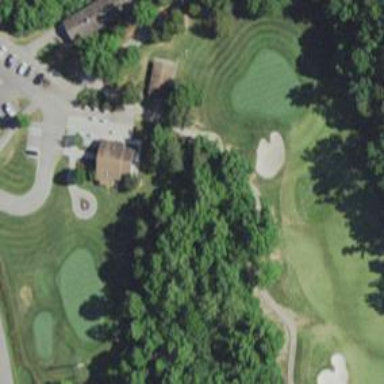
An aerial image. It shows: Path for both road and golf.